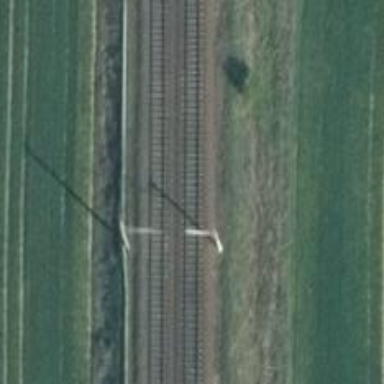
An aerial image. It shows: Railway with electrified contact lines.